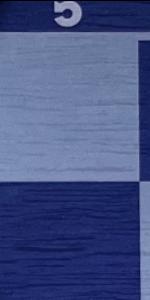
Label: Empty